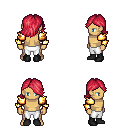
a pixel art fantasy rpg character, male body template, human, tanned skin, gold arm armor, white pants, ruby red swoop hairstyle, black shoes, four views (front, back, left, right), 2x2 character sprite sheet, small pixel art, hard edges, no anti-aliasing